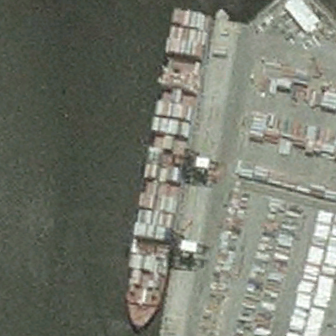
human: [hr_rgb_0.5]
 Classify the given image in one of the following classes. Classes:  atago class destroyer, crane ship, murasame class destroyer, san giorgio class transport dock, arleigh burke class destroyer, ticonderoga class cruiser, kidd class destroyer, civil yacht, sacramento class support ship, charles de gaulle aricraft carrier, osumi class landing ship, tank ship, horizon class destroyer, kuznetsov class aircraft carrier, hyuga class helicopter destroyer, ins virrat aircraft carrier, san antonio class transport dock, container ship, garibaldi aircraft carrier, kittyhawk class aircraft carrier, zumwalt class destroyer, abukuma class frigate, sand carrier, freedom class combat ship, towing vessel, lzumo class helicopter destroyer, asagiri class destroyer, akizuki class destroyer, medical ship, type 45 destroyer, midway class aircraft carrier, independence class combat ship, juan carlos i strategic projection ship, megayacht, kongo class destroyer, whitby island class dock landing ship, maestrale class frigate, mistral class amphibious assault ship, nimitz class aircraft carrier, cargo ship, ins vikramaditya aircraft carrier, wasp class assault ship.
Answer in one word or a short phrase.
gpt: Container ship